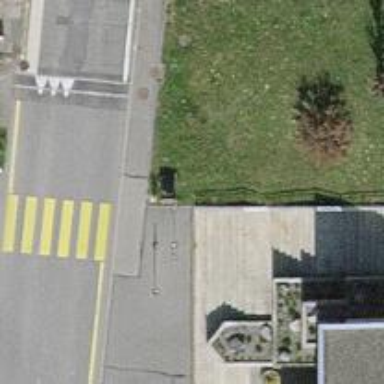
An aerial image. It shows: Set of steps on the road.